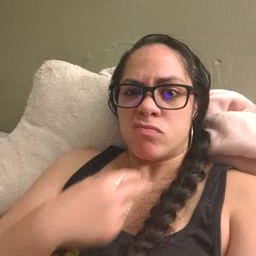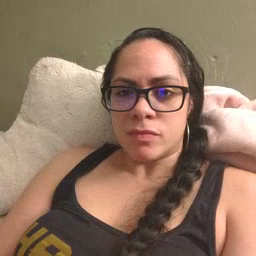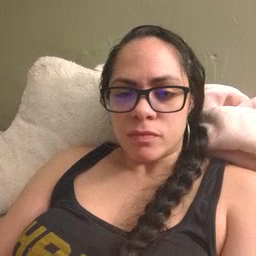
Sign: stuck